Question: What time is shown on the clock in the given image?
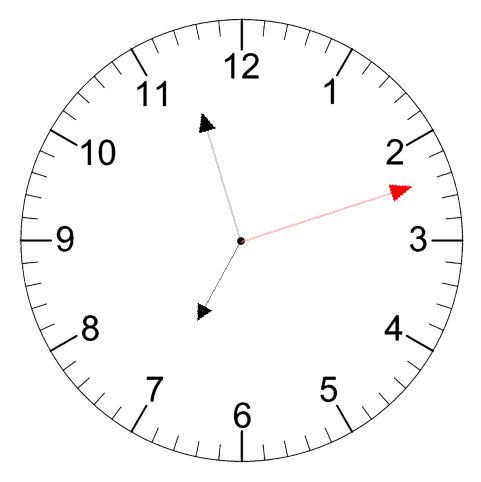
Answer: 06:57:12